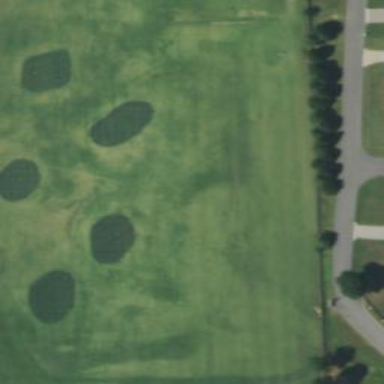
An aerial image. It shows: Grassy area used as driving range for golf.